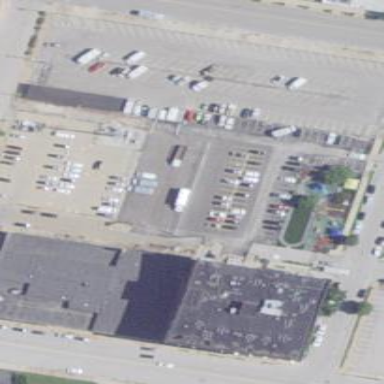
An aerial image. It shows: Commercial building.